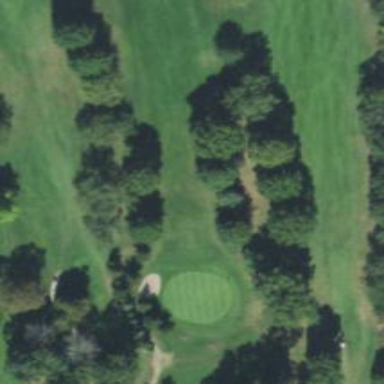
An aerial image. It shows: Golf fairway in the image.